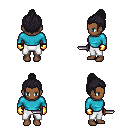
a pixel art fantasy rpg character, female body template, human, dark skin, teal long-sleeve shirt, white pants, raven short topknot hairstyle, gold gloves, dagger, four views (front, back, left, right), 2x2 character sprite sheet, small pixel art, hard edges, no anti-aliasing